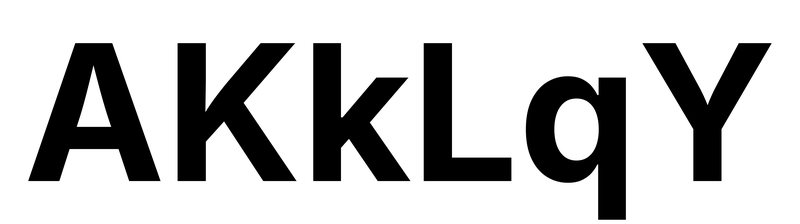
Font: Inter_Bold